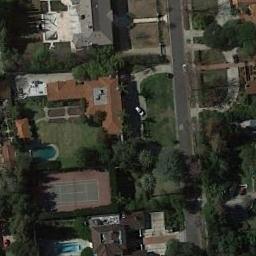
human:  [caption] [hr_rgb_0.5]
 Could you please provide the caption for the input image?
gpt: The tennis court is on the grass next to some buildings and trees .

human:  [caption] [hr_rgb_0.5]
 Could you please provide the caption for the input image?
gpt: Two tennis courts are surrounded by trees .

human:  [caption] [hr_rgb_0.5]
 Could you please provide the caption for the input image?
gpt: Tennis court and swimming pool in the middle of a residential area surrounded by trees .

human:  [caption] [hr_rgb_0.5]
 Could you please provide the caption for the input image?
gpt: There are many buildings of different shapes beside the tennis courts .

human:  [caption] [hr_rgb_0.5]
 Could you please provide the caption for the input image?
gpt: There are some green trees and buildings beside the tennis court .